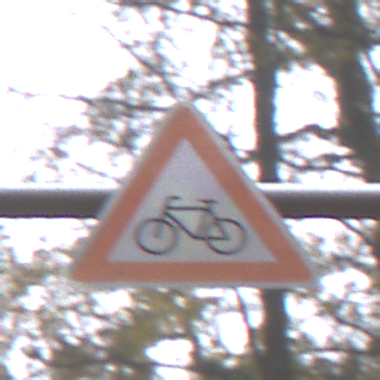
Verkehrszeichen: RadverkehrRechts
Umgebung: Outdoor, Nature
Tageszeit: MorningAfternoon
Wetter: Overcast
Licht: Natural
Jahreszeit: Autumn
Kontrast: LowContrast